Question: I have created a simple struct:
'''
struct album {
char title[20];
char artist[20];
};
'''
and later in the program I created an instance 'a' ('struct album a;'). I only need to ask the user to enter the title and the artist so that I save them in the appropriate place and then print the values:
'''
printf("Please enter your album:
");
printf("album name: ");
scanf("%.20s", a.title);
fflush(stdin);
printf("artist: ");
scanf("%.20s", a.artist);
printf("======
");
printf("The album's name is %s and the artist is %s
", a.title, a.artist);
'''
however when I run this, I get this result:

Part of the input text is lost. What exactly goes wrong here?
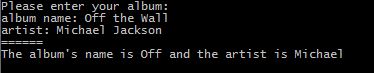
Answer: With the '%s' specifier in scanf, the length specifier is the . This differs from most functions which expect the size of the entire buffer.
Since your buffer needs to contain the null terminator, you need to be using '"%.19s"' here. Another option is to not hardcode the value:
'''
scanf("%.*s", (int)sizeof a.title - 1, a.title);
'''
Note that this only works if 'a.title' is an array (not a pointer), and the cast is necessary because 'int' may be a smaller type than 'size_t' but the '*' expects 'int'.
As noted by others, '%s' is for reading up until the next whitespace. You can read up until the next line with '%[' , for example:
'''
scanf("%.19[^
]", a.title);
'''
The '^' means to keep reading until any of the following characters are hit, and '
' actually means the newline specifically, not general whitespace.
You will want to flush the buffer after doing this, because the newline will still be in the buffer. However 'fflush(stdin);' is not portable. The portable way to discard the rest of the current line is:
'''
int ch; while( (ch = getchar()) != EOF && ch != '
' ) { }
'''